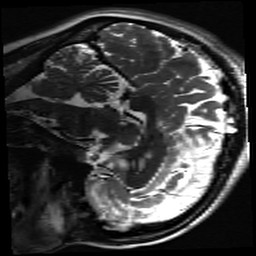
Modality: inplaneT2
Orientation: sagittal